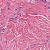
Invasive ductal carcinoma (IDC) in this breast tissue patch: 0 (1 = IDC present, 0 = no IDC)